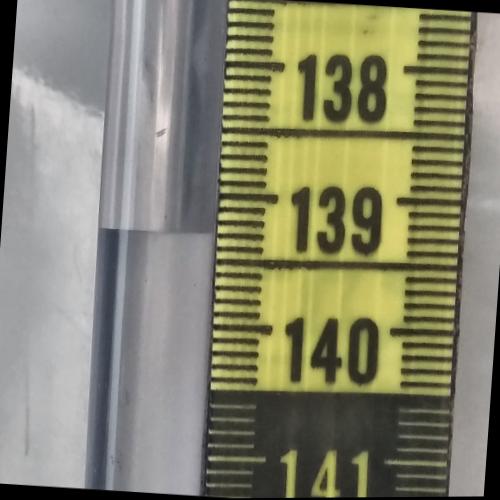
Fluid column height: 139.3 cm